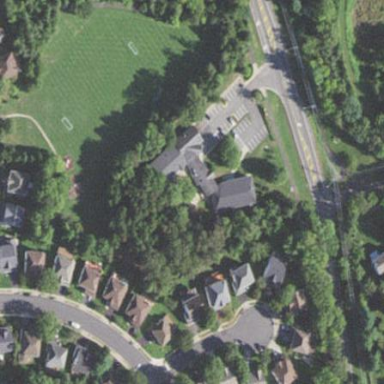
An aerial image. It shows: School.